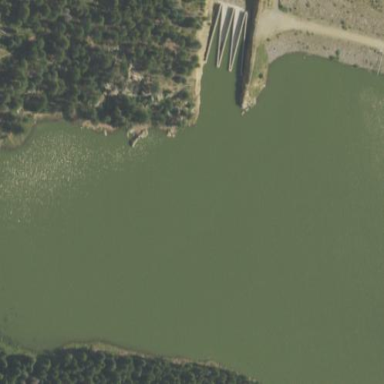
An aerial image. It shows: Reservoir of water.